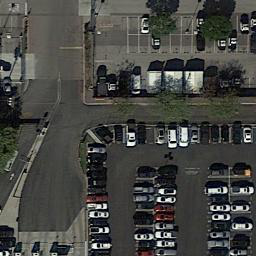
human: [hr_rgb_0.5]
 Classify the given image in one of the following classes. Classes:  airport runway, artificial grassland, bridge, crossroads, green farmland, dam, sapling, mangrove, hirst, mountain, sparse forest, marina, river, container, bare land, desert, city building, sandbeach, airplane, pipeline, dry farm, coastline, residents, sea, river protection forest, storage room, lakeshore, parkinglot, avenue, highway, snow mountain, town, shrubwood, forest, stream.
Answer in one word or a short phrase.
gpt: parkinglot